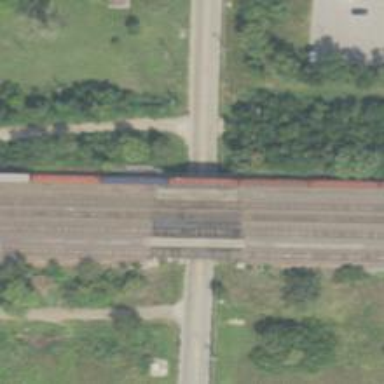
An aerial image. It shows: Bridge over railway line.